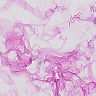
Metastatic tissue present: no